Question: Count the number of objects in the diagram.
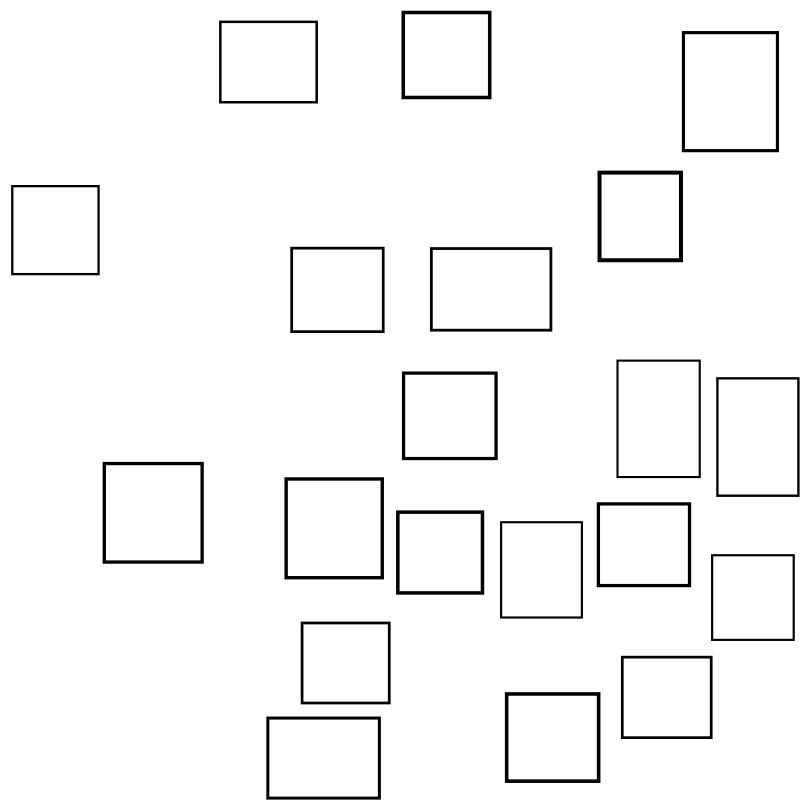
Answer: 20